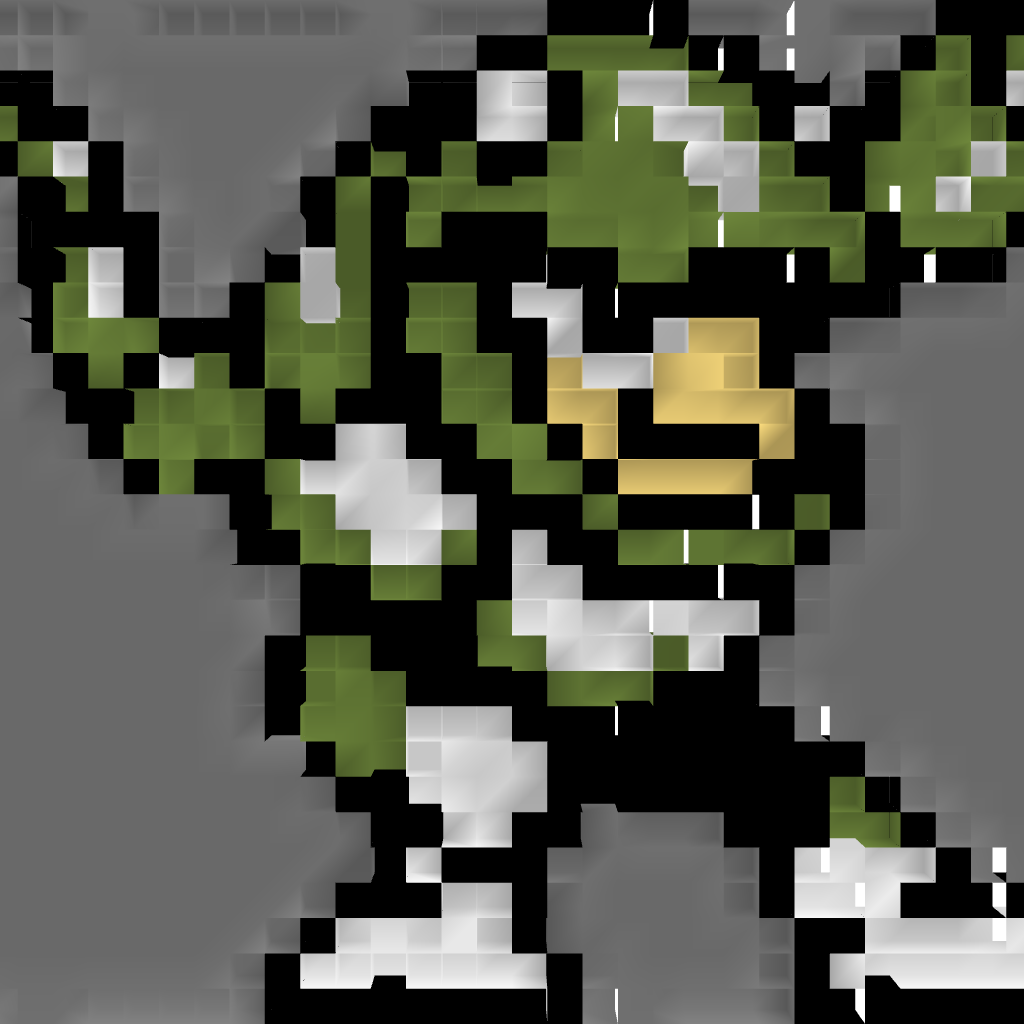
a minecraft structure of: Snake Man good quality